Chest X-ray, PA view. Patient: 65 years old, sex F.
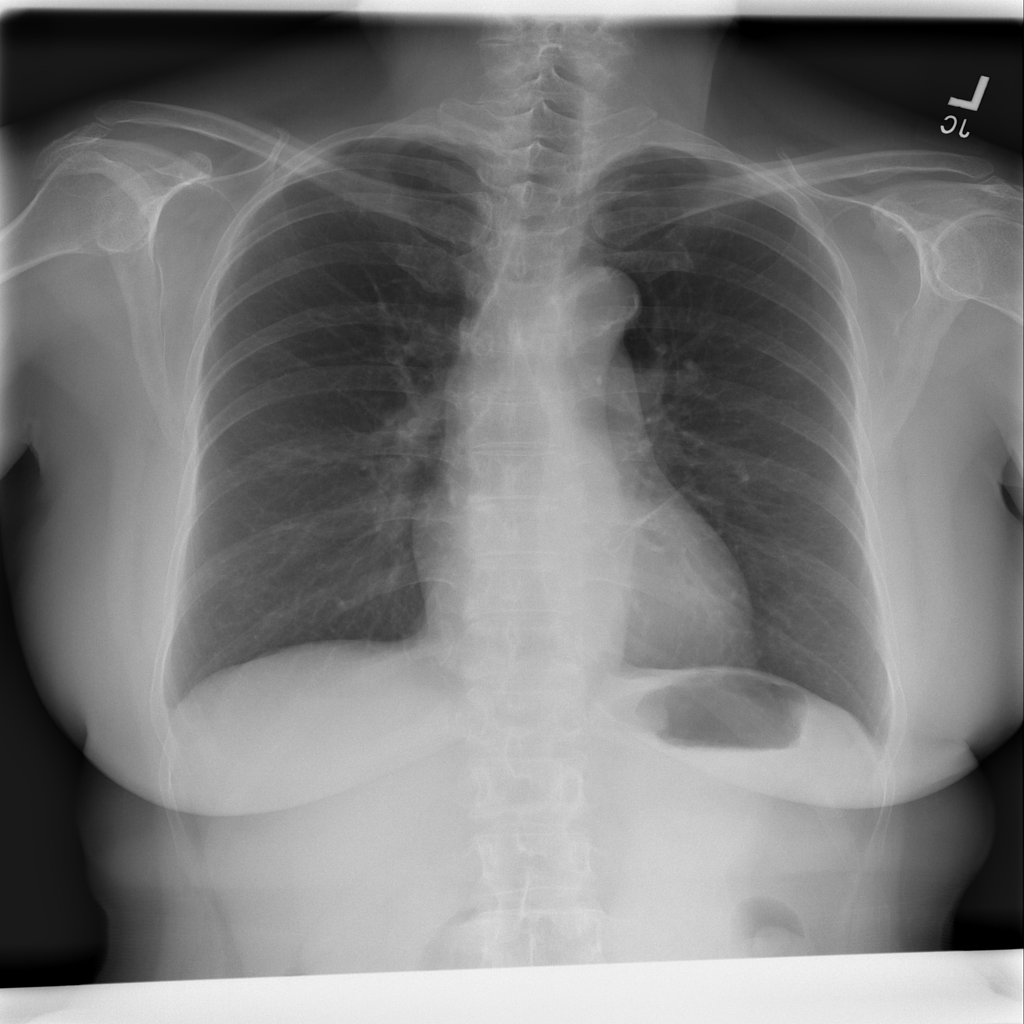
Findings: No Finding